Question: I wnat to use struct as a return value of fucntion but it doesn't work and i dont know why. Program crash when i run this program. I got RTE. What is wrong with this code :
'''
#include <iostream>
using namespace std;
struct Tablica{
int T[201][201];
};
Tablica test(Tablica A, int m){
if(m==1)return A;
if(m%2 ==1){
return test(A, m-1);
}else{
cout <<" #1 m " << m<<endl;
Tablica B = test(A,m/2);
cout <<" #2 m " << m<<endl;
return B;
}
}
int main(){
Tablica T;
test(T,10);
}
'''

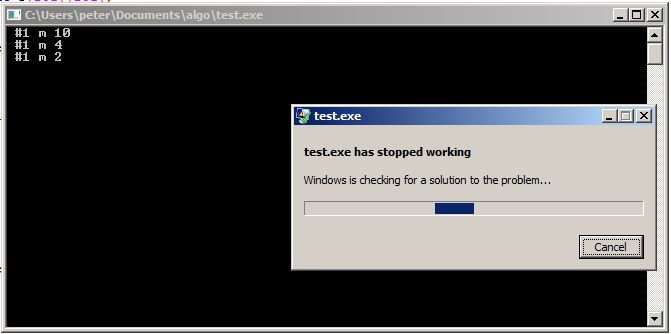
Answer: Lets do the math: The structure is almost 160kB in size (201 * 201 * 4 ('sizeof(int)')), each call creates two of those instances on the stack, one for the argument 'A', one for the variable 'B', meaning each call uses around 320kB of stack. You have three calls, so that's 960kB. the original variable 'T' in the 'main' function upping the stack size used to 1120kB, which is over the 1024kB default process stack size used on Windows. Leading to a stack overflow and your crash.
The absolute simplest solution? Make the argument to the function a constant reference, i.e.
'''
Tablica test(const Tablica& A, int m)
'''
The problem with this is that you still have at least once instance every call on the stack, the variable 'B', so that just gives you a few more recursive calls before running out of stack.
A more complex solution would be to use <URL> for the data in the structure, which puts the data on the heap and makes the structure several magnitudes smaller. This, together with the above solution to use a reference for the argument, is a more long-term solution, and will allow you quite a lot of recursive calls before running out of stack. It won't last forever though, the stack is a limited resource and sooner or later you will still run out.
The not recommended solution is to increase the stack size for the process, and that's only for when the last solution above hits the limit, but then you should start thinking about other and better designs to solve your problem before increasing the stack size.